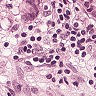
Metastatic tissue present: yes